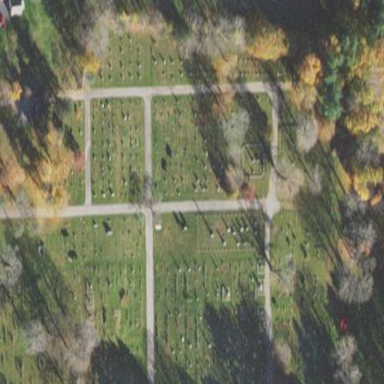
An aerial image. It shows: Cemetery with historic significance.